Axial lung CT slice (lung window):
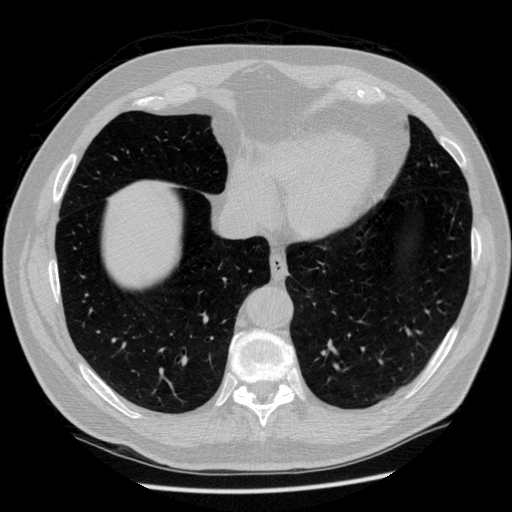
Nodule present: no